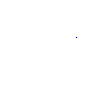
Particle: proton